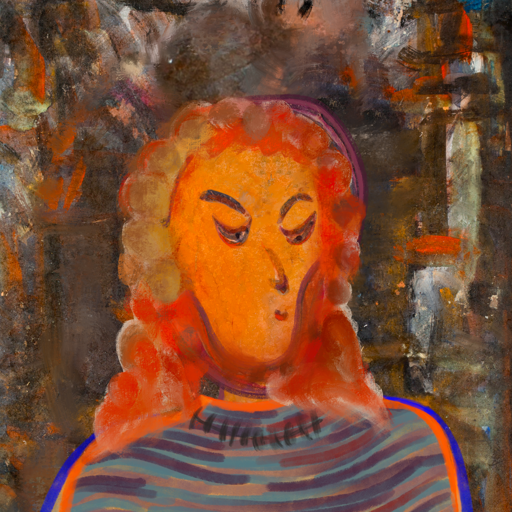
Background: GypsyQueen, Head And Neck Side: Hypocrite_w_Hair, Face Side: Hypocrite, Bust: Experience, Hair Side: Rupkatha, Head Accessory: Blank, Second Necklace: Blank, Necklace: In_The_Sun, Baby: Blank